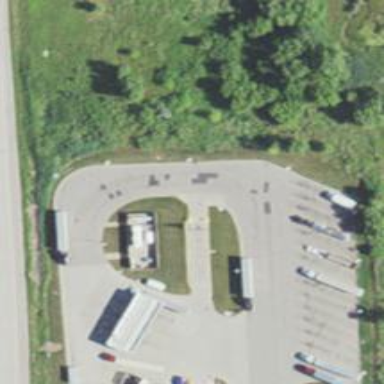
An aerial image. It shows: Weighbridge facility.